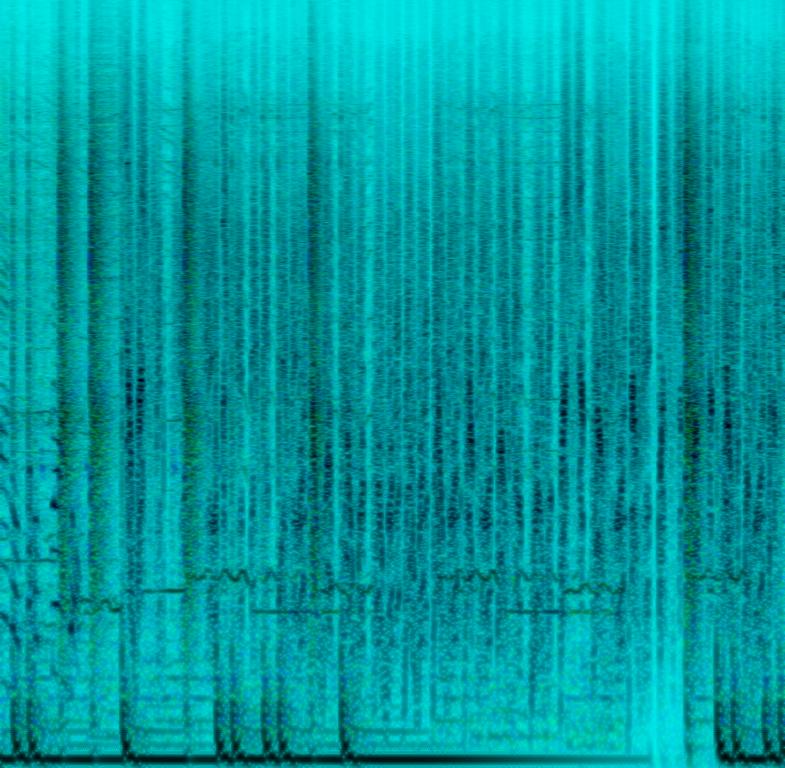
Instrumental modern hip hop beat featuring a clap, low kick, and record scratching with virtuosity.